Field crop: tomato
Growth stage: 1
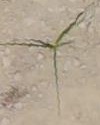
Species: cyperus